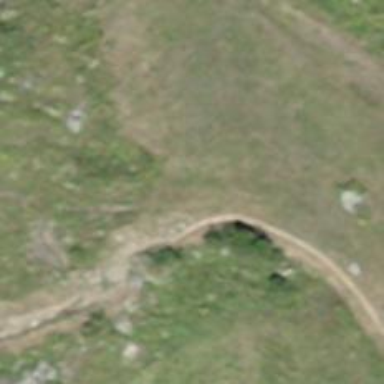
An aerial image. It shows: Path on the ground.